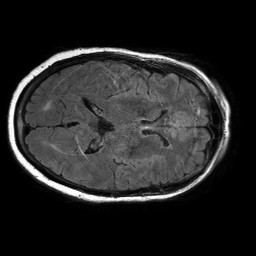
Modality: FLAIR
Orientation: axial
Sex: female
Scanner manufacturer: philips
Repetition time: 11 s
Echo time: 0.125 s